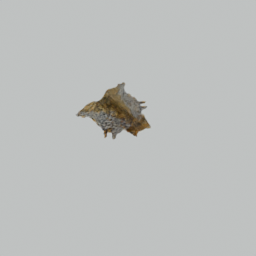
Label: decoration